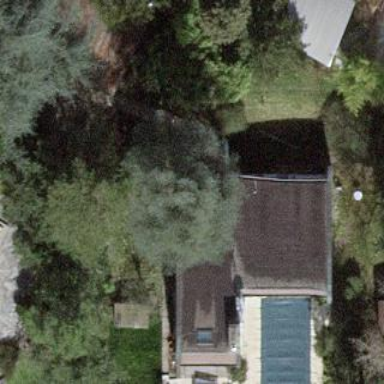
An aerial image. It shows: Garden enclosed by fence.